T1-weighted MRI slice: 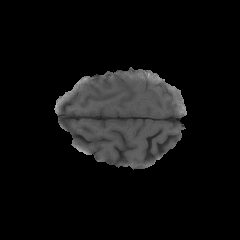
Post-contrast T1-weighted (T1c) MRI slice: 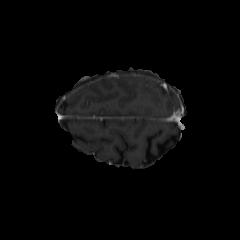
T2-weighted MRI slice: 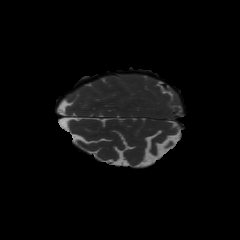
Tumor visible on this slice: no